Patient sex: M
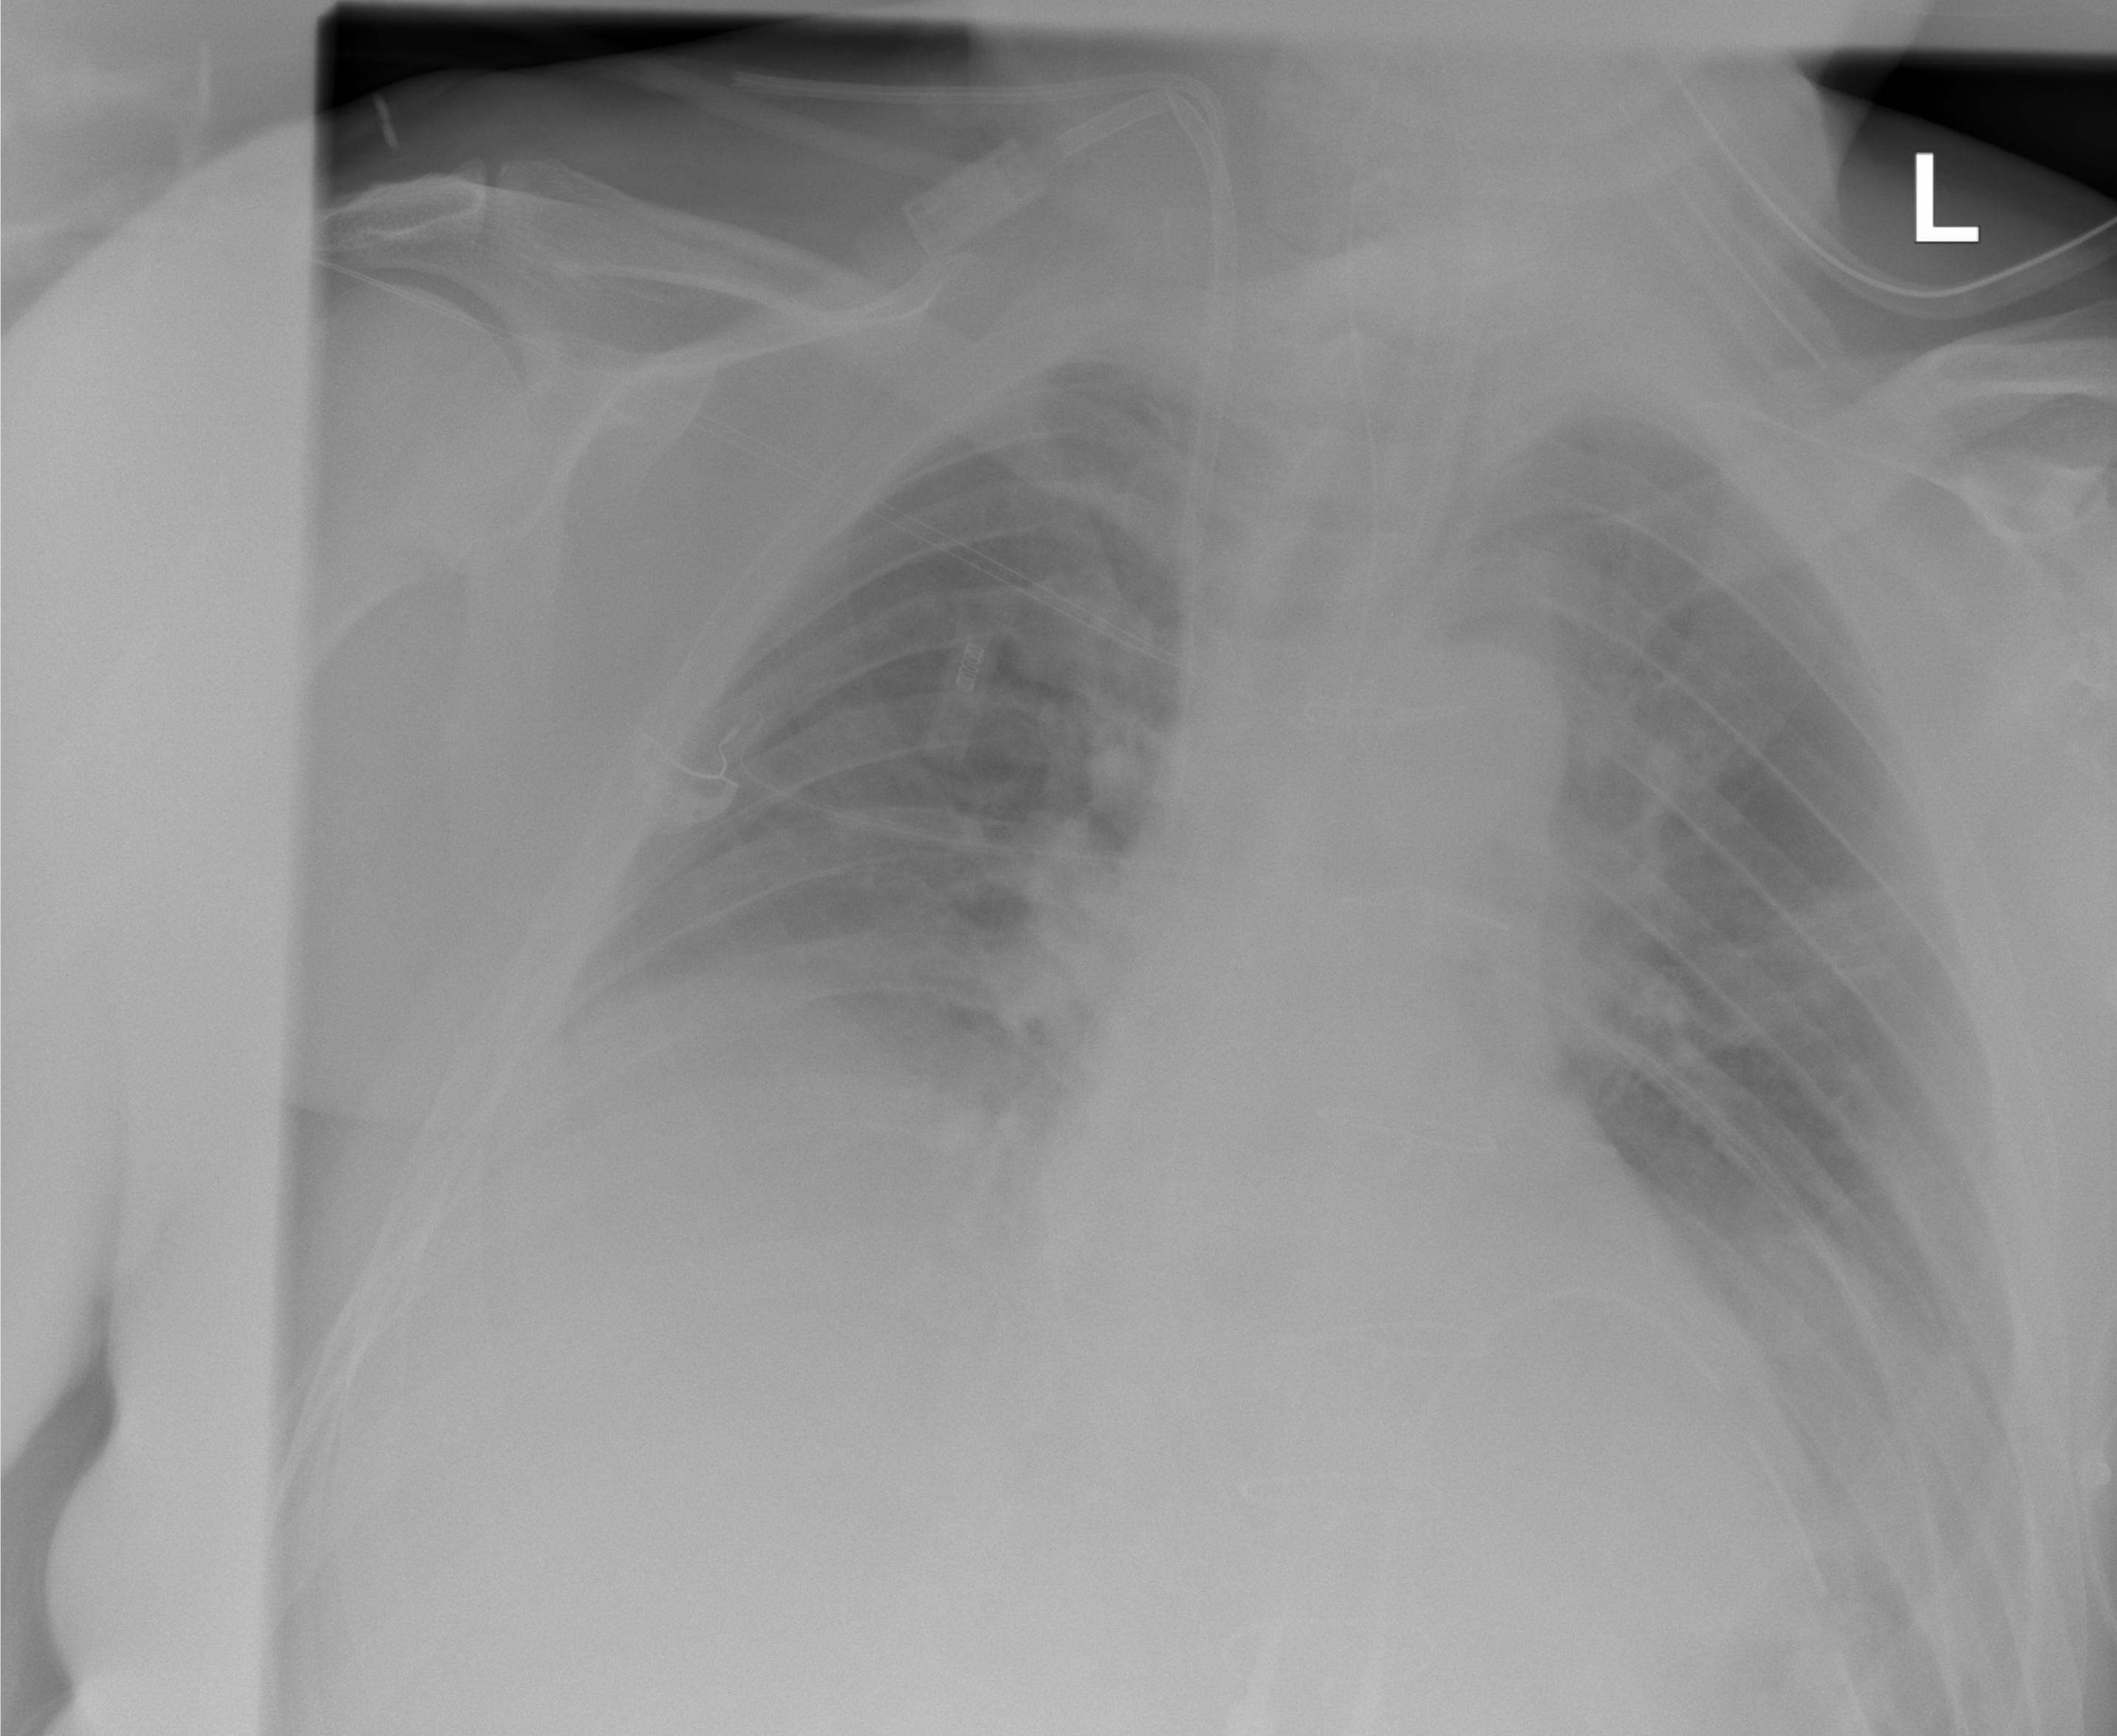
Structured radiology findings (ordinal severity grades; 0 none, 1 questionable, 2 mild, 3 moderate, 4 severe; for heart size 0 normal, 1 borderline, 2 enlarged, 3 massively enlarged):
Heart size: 0
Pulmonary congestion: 2
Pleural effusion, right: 2
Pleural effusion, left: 2
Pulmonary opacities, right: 0
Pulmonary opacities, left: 0
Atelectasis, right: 0
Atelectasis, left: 0